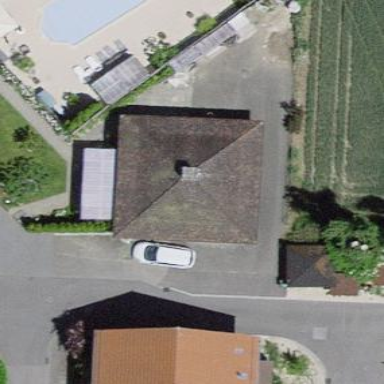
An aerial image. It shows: Building with pyramidal-shaped roof.